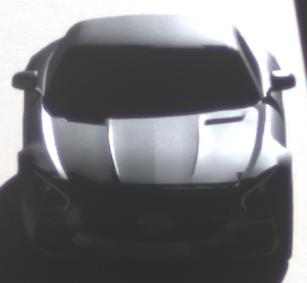
Make: Mercedes-Benz
Model: AMG GT Coupé
Detailed model: AMG GT (190) Coupé
Model produced from: 2014/10
Model produced until: 2017/01
Doors: 2
Color: gray
Road condition: dry road
Daytime: morning or afternoon
Contrast: high contrast